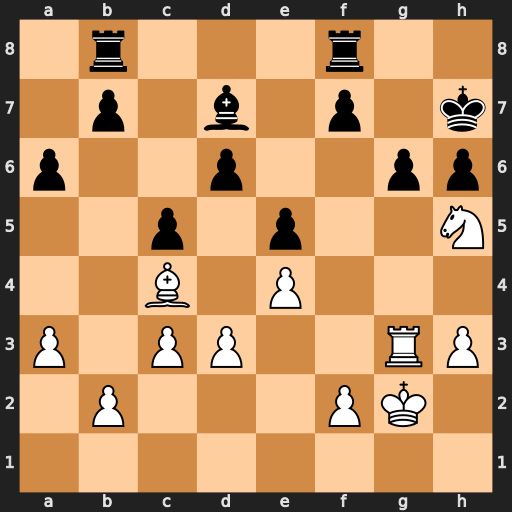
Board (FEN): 1r3r2/1p1b1p1k/p2p2pp/2p1p2N/2B1P3/P1PP2RP/1P3PK1/8
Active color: w
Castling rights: -
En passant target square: -
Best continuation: Nf6+ Kg7 Nxd7